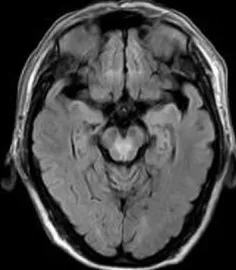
The axial brain fluid-attenuation inversion recovery (FLAIR) images.
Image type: radiology (mri)